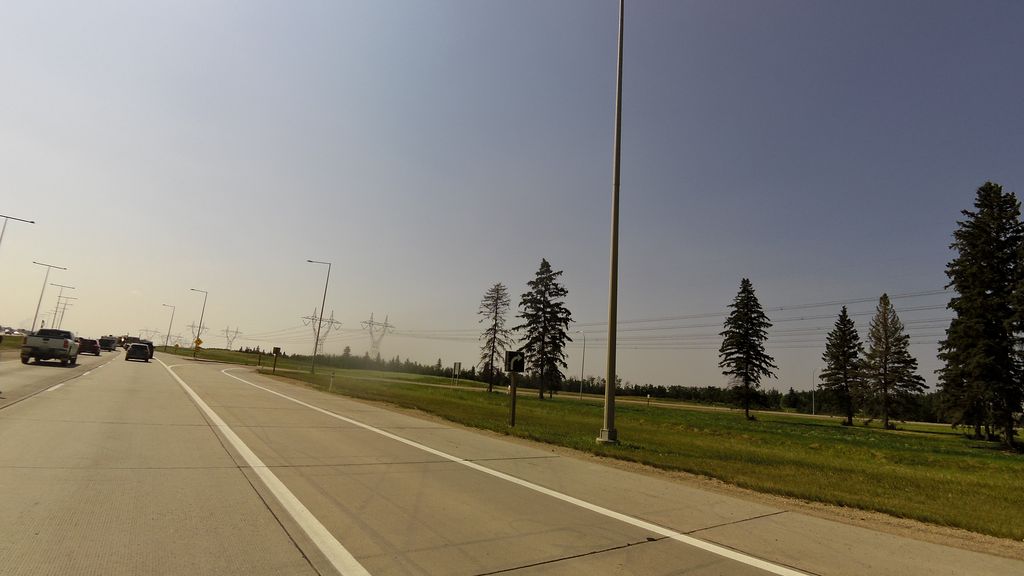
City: edmonton